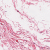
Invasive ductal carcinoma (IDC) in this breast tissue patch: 0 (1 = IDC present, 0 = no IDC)